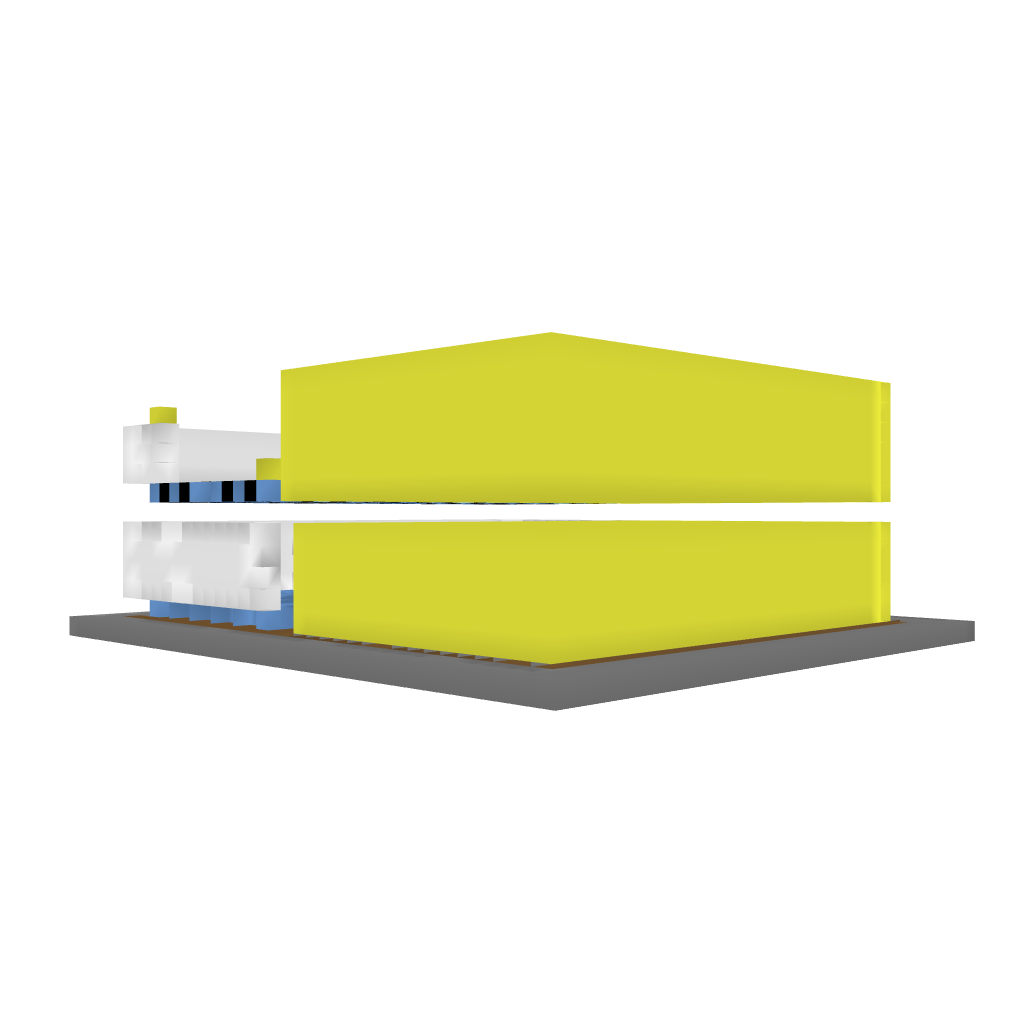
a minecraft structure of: Studio 002 bad low quality